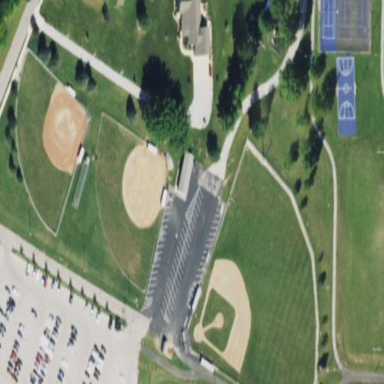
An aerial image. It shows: Baseball pitch for leisure land activities.